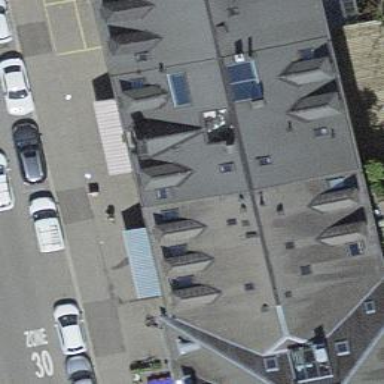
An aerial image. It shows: Apartments building with gabled roof oriented across.